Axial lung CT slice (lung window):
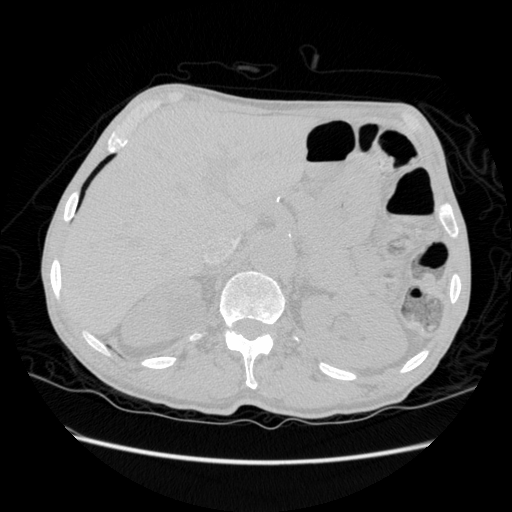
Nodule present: no